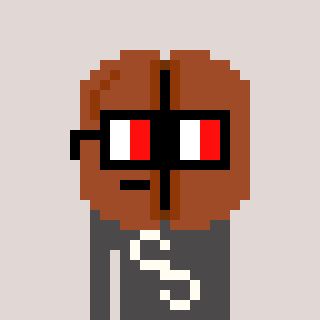
a pixel art character with square glasses with black frames and red eyes, a coffeebean-shaped head and a grayscale-colored body on a warm background